Brain MRI, t1w sequence, axial 2D slice.
Patient: age 46, sex F, weight 95 kg, height 1.95 m
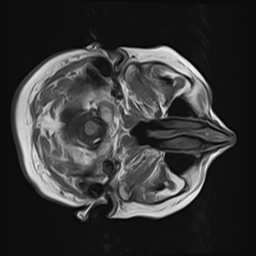